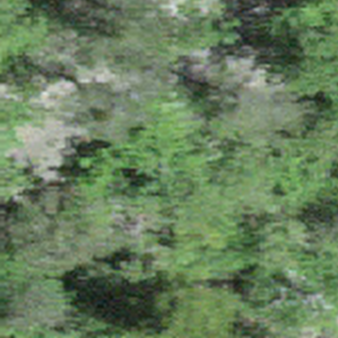
Label: other